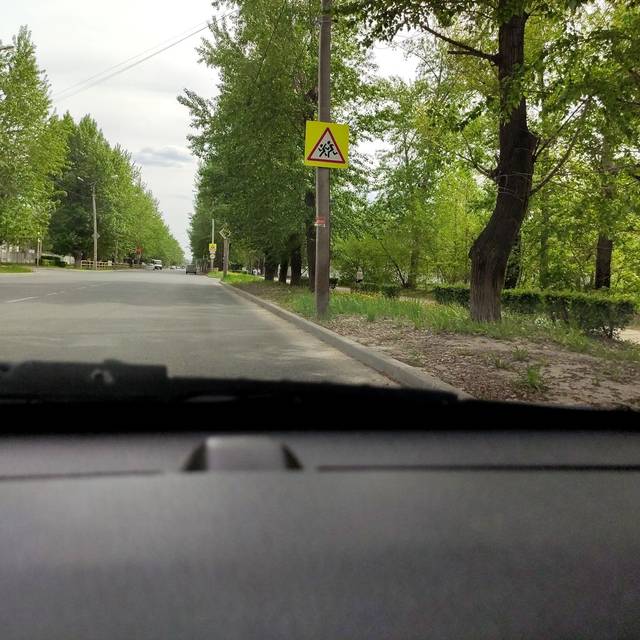
Region: Russia
Coordinates: 53.536, 49.41